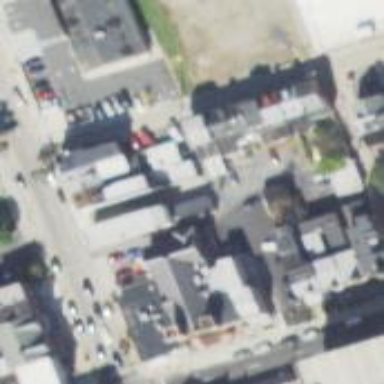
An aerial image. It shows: Alley classified as service road.